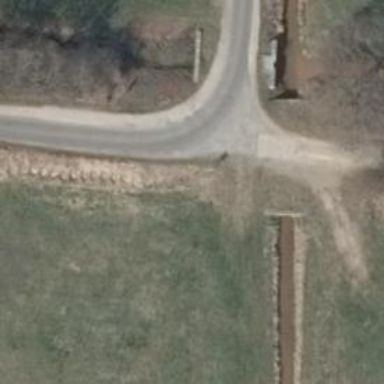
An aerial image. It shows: Unclassified road with asphalt surface.